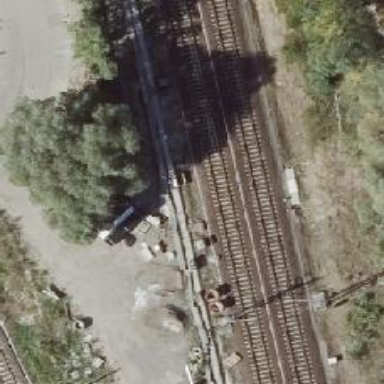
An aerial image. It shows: Railway with electrified contact lines.